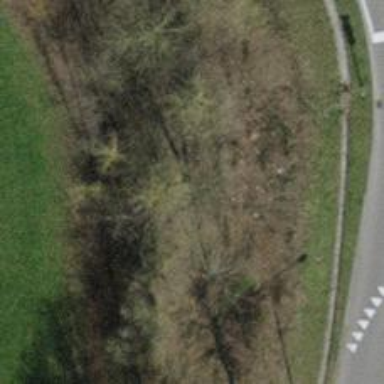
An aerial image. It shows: Embankment in the landscape.